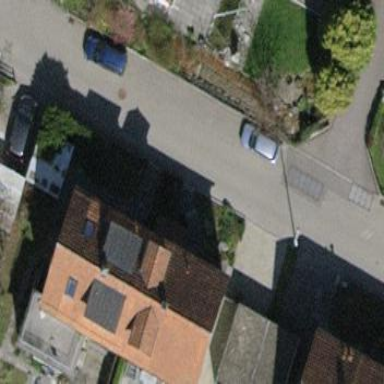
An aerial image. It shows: Simple house.